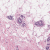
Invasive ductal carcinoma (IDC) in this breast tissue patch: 0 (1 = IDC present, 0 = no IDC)